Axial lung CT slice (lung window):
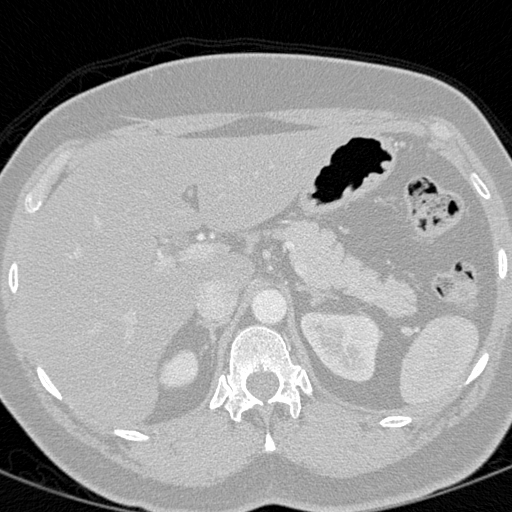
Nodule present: no